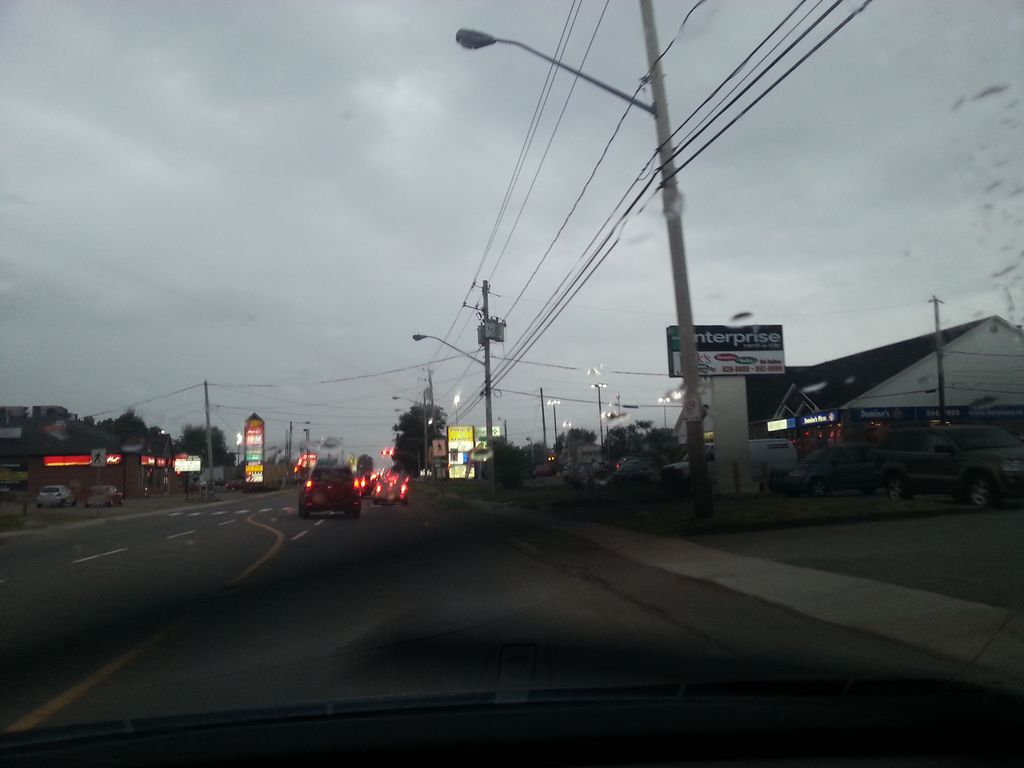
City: charlottetown